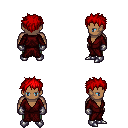
a pixel art fantasy rpg character, male body template, human, dark skin, red robe, teal pants, red bedhead hairstyle, metal gloves, metal boots, four views (front, back, left, right), 2x2 character sprite sheet, small pixel art, hard edges, no anti-aliasing